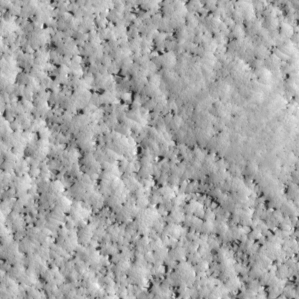
Label: non_frost